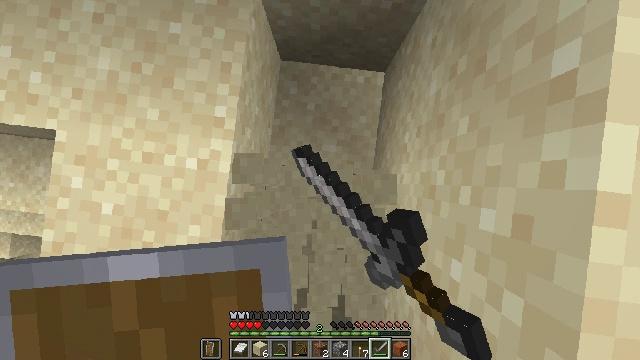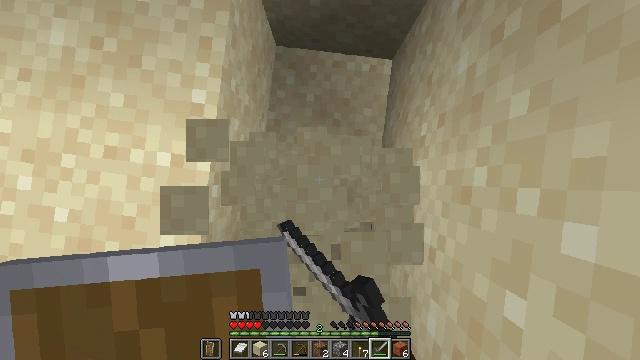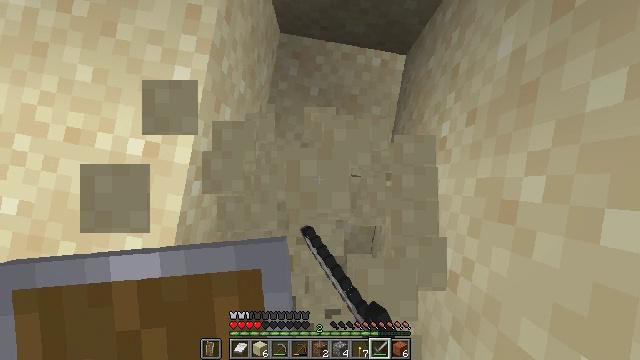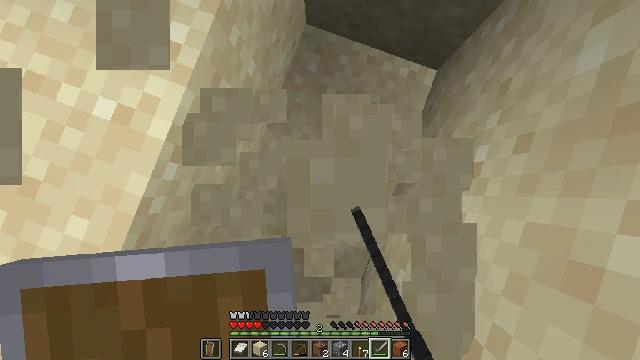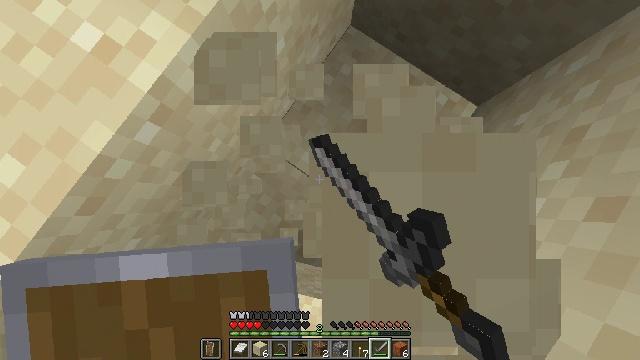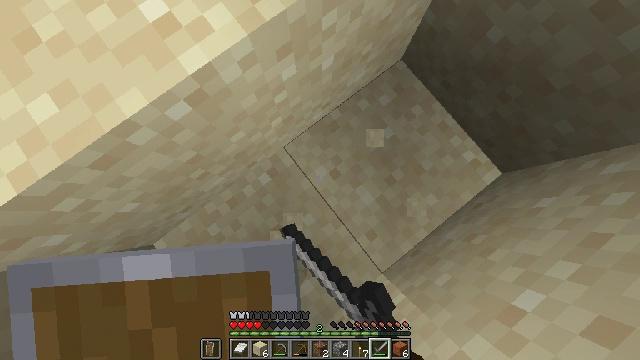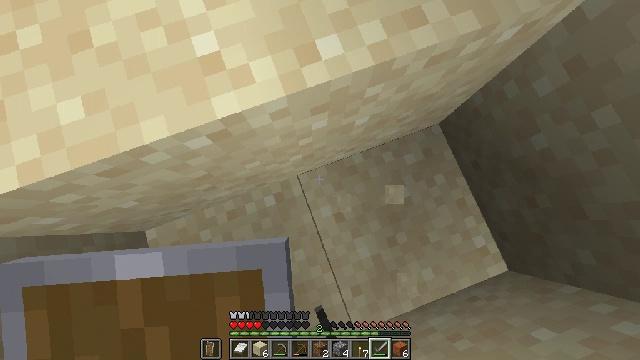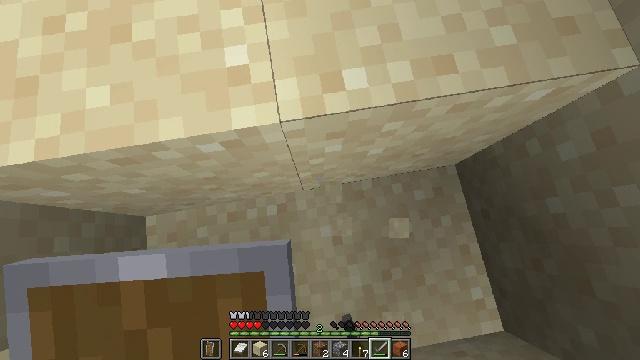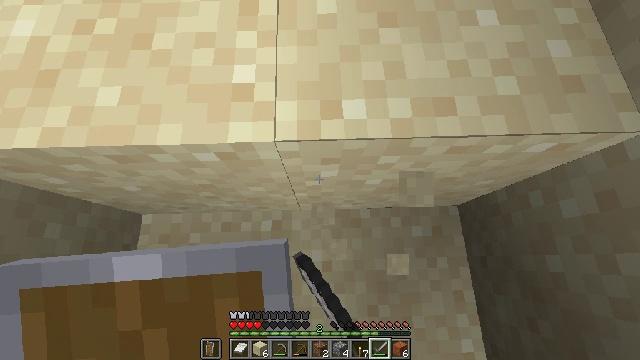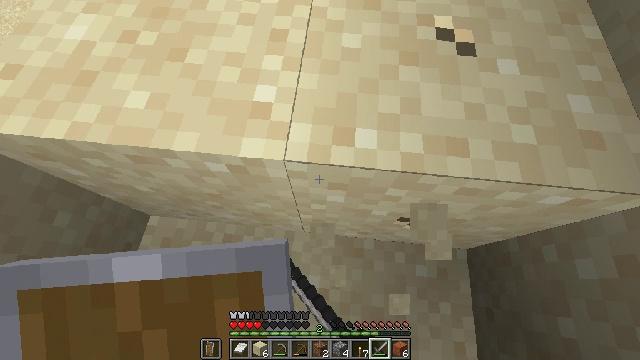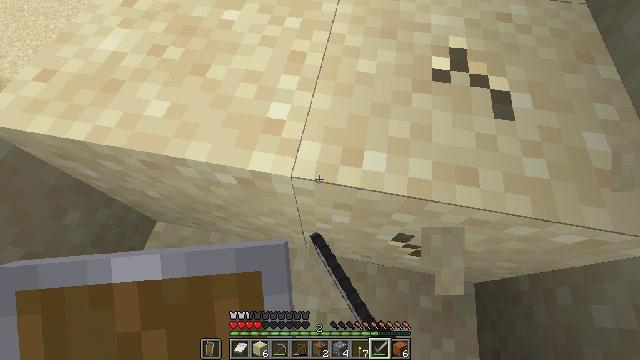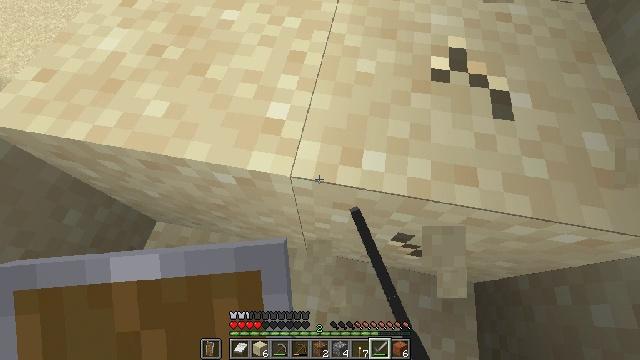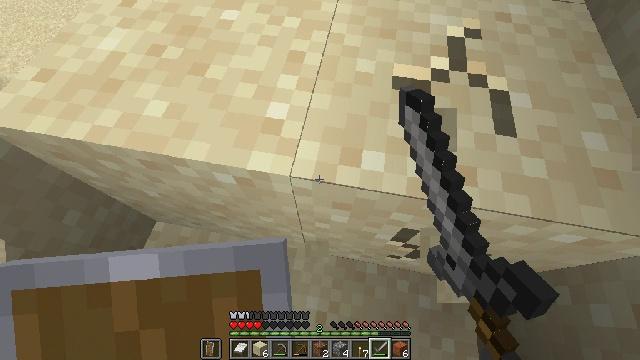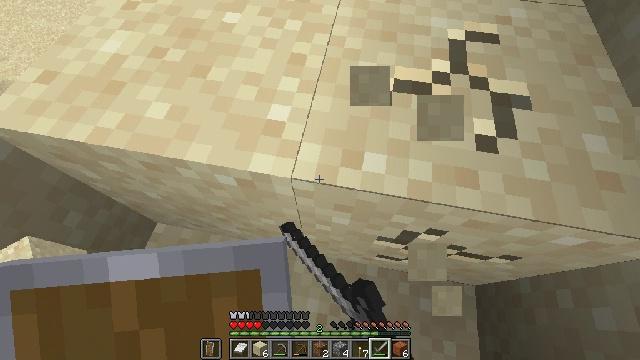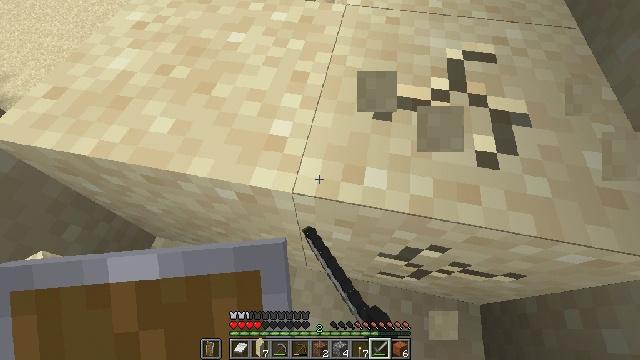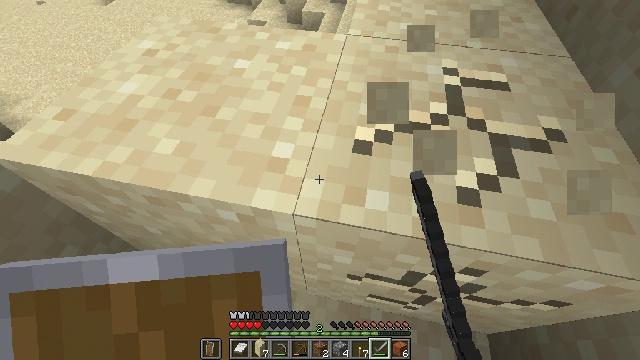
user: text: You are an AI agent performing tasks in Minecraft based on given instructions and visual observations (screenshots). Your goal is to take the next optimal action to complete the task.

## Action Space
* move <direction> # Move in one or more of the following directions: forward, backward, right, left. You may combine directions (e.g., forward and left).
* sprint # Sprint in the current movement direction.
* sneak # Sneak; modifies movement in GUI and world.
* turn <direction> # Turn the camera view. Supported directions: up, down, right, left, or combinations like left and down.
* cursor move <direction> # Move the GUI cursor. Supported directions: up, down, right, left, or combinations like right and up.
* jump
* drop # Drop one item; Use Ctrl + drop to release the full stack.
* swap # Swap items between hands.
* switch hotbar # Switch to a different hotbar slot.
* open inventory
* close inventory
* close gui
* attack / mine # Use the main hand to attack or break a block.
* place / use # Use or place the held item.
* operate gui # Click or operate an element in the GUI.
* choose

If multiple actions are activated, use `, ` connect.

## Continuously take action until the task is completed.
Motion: motion action
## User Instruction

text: Break the sand block.
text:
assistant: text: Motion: attack / mine
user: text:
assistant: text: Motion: turn left, attack / mine
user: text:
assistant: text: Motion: turn left and up, attack / mine
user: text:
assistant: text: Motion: turn left and up, attack / mine
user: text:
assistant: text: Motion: move forward, turn left and up, attack / mine
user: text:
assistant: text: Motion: move forward, turn left and up, attack / mine
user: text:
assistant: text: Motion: move forward, turn left and up, attack / mine
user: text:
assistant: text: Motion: turn left and up, attack / mine
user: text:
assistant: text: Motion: turn left and up, attack / mine
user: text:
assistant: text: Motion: turn left and up, attack / mine
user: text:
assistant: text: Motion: attack / mine
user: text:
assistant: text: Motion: attack / mine
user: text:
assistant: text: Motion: attack / mine
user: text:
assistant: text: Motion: turn up, attack / mine
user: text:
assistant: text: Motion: turn up, attack / mine
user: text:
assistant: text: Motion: turn up, attack / mine
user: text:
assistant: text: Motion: attack / mine
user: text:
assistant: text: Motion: attack / mine
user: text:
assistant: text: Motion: attack / mine
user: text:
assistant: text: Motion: attack / mine
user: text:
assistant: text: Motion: attack / mine
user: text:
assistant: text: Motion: attack / mine
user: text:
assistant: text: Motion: attack / mine
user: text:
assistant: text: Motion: attack / mine
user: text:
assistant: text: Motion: attack / mine
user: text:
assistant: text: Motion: attack / mine
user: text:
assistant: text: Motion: attack / mine
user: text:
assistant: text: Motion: turn left, attack / mine
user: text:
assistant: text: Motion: turn left, attack / mine
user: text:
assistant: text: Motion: turn left, attack / mine